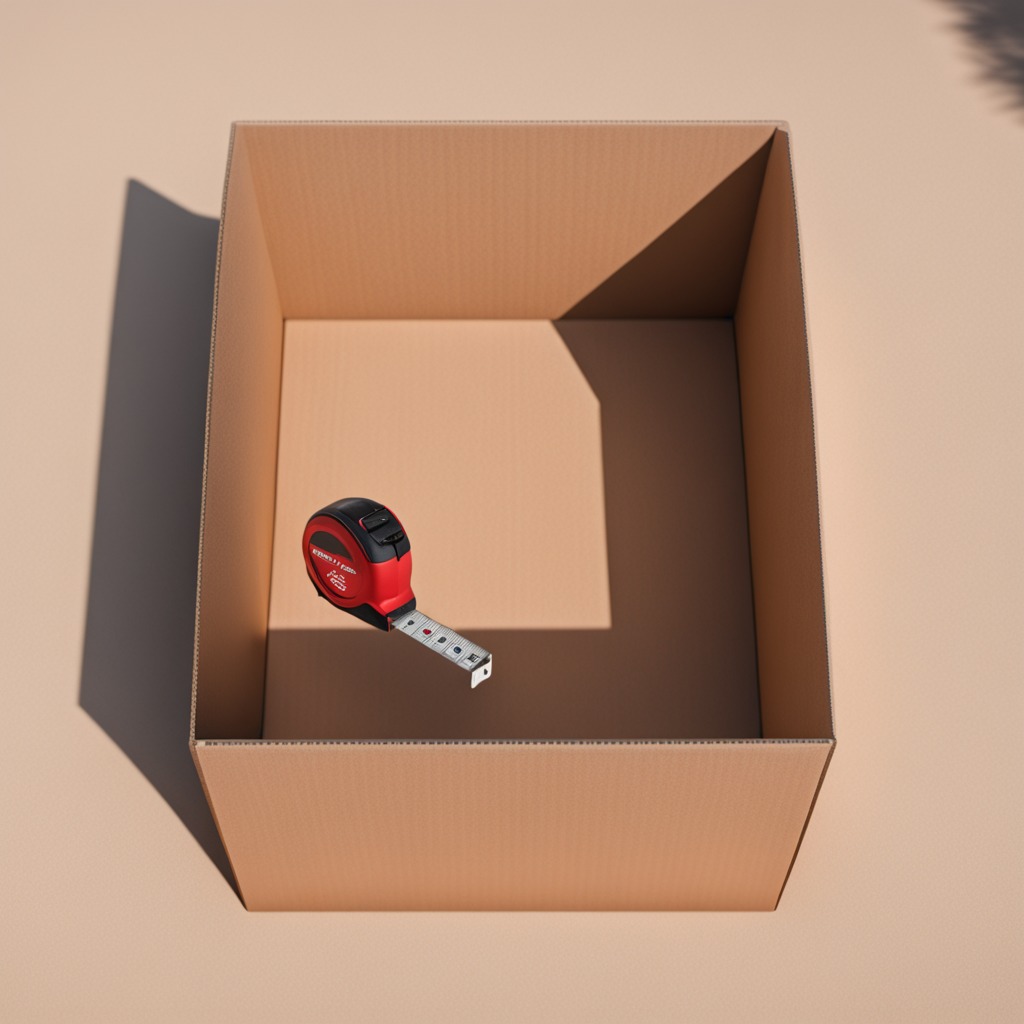
A measuring tape is lying on the cardboard box surface in an outdoor workshop during daytime bright natural light soft shadows slightly creased but